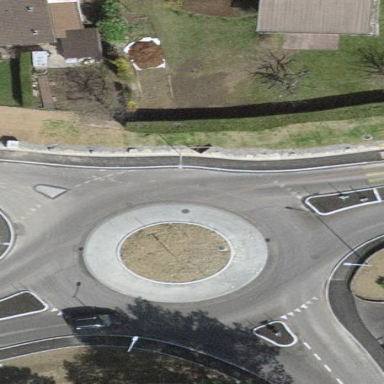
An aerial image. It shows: Secondary road around roundabout.